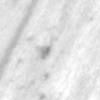
Label: change